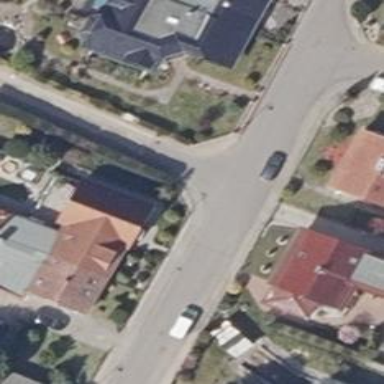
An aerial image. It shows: Smooth asphalt road in residential area.